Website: bh-photo
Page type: gifting
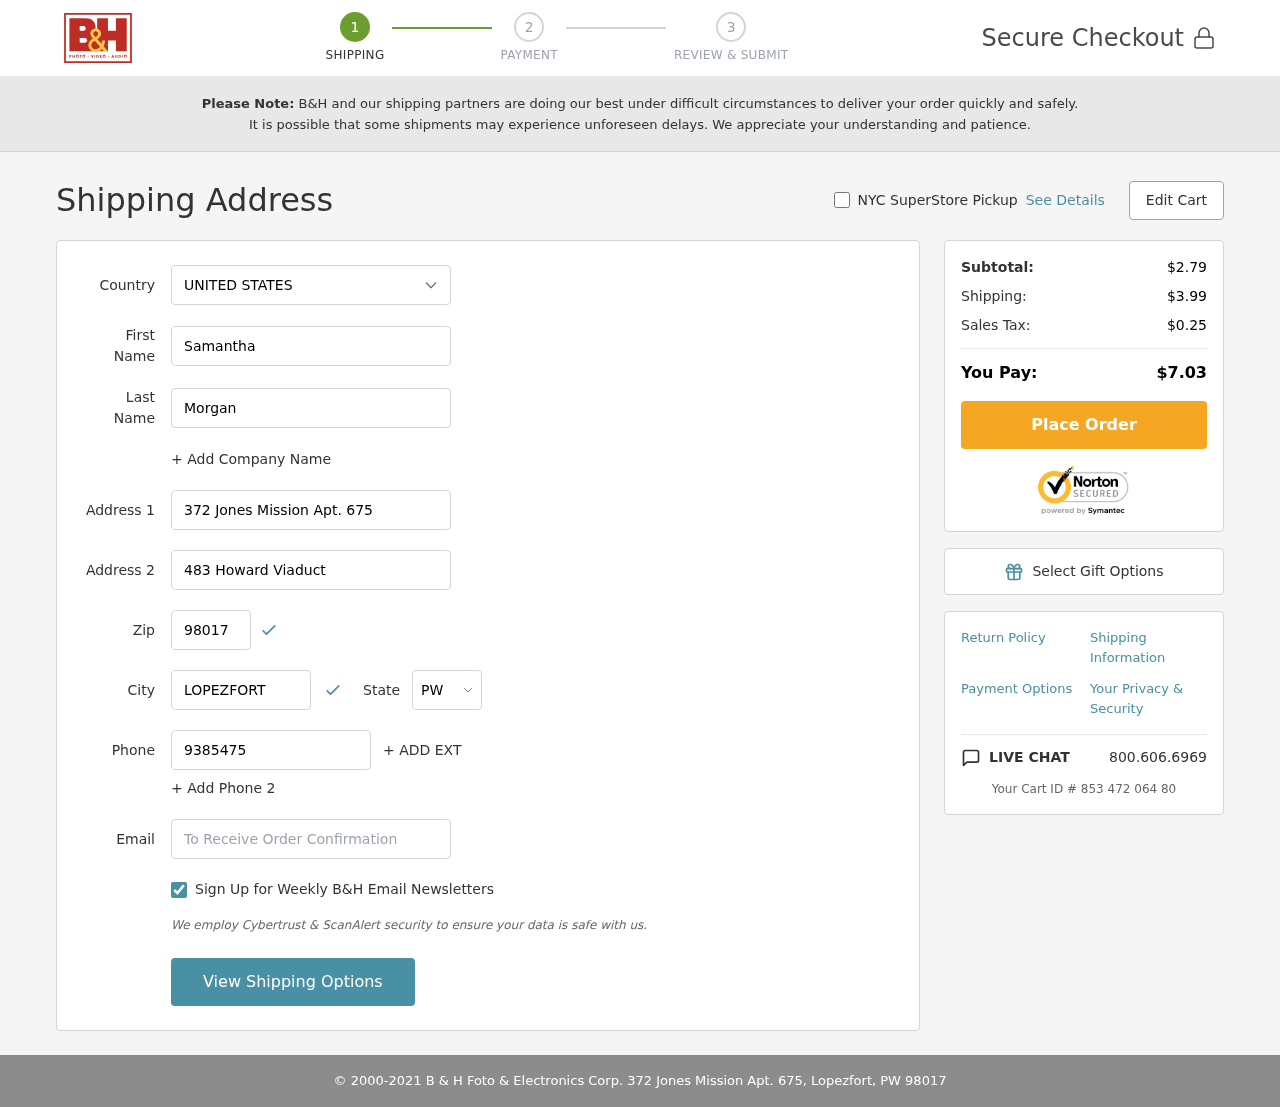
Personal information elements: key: PII_CITY
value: Lopezfort
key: PII_COUNTRY
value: United States
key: PII_EMAIL
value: smorgan@gmail.com
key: PII_FIRSTNAME
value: Samantha
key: PII_LASTNAME
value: Morgan
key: PII_PHONE
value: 9385475022
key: PII_POSTCODE
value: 98017
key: PII_STATE_ABBR
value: PW
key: PII_STREET
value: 372 Jones Mission Apt. 675
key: PII_STREET2
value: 483 Howard Viaduct
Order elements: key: ORDER_SUBTOTAL
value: $2.79
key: ORDER_SHIPPING_COST
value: $3.99
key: ORDER_TAX
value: $0.25
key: ORDER_TOTAL
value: $7.03
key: ORDER_ID
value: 853 472 064 80